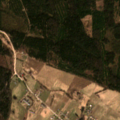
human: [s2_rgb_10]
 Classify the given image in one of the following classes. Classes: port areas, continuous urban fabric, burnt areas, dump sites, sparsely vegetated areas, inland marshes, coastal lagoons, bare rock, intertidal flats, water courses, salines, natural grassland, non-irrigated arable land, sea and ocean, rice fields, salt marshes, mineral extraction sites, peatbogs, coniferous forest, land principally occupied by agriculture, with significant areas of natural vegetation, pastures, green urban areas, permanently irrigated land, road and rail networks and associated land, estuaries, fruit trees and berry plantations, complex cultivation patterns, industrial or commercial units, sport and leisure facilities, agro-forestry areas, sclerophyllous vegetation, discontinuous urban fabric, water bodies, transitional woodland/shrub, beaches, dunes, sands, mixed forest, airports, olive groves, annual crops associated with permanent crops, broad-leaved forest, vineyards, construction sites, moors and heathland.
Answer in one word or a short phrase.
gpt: complex cultivation patterns, coniferous forest, transitional woodland/shrub